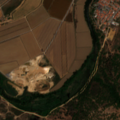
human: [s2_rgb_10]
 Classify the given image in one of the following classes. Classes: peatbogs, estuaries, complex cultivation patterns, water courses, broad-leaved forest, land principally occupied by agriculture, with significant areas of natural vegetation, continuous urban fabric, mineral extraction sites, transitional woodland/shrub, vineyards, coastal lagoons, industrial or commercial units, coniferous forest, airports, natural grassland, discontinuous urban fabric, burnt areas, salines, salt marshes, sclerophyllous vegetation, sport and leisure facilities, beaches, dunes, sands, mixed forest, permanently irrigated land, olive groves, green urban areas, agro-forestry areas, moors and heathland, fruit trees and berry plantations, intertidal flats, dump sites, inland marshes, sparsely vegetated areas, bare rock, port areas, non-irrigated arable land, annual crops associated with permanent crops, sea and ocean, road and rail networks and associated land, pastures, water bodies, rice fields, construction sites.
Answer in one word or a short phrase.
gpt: continuous urban fabric